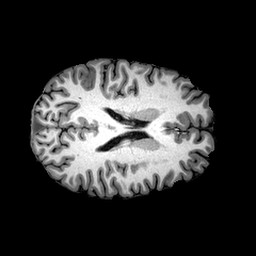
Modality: T1w
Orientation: axial